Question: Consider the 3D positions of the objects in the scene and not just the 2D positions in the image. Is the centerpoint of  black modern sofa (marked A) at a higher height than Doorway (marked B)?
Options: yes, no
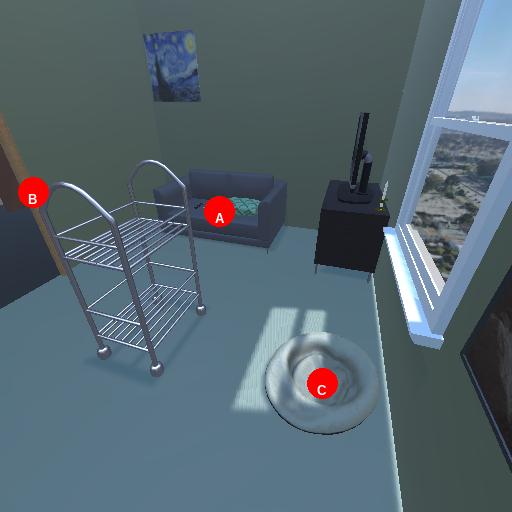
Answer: yes